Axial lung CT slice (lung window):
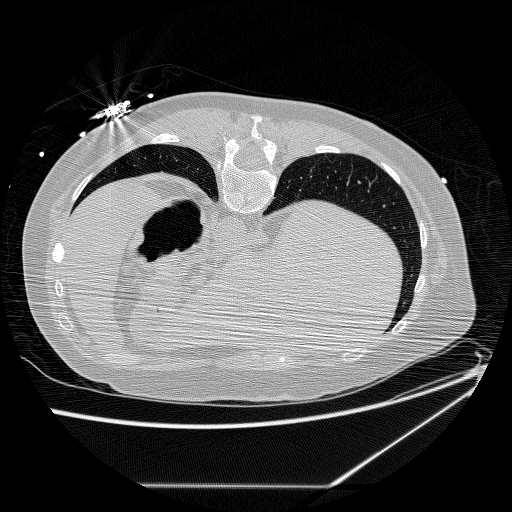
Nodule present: no